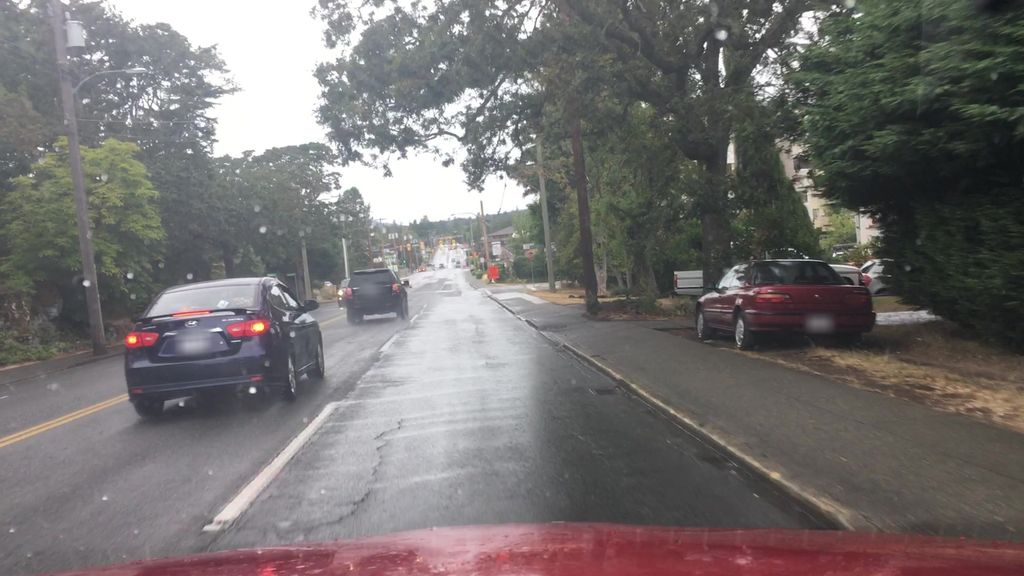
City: victoria